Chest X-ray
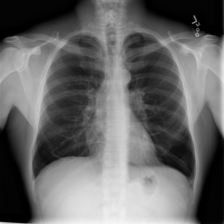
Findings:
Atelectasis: negative
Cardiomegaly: negative
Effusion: negative
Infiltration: negative
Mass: negative
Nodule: negative
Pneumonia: negative
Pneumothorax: negative
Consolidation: negative
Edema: negative
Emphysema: negative
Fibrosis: negative
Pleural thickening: negative
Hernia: negative